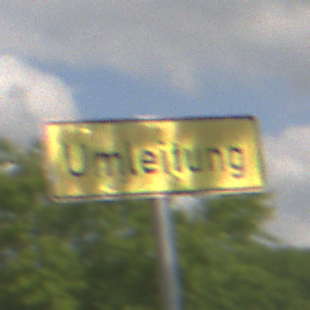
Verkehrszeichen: Umleitungsankuendigung
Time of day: Midday
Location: Outdoor (RoadRail)
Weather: PartlyCloudy
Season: NotSpecified
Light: Natural